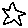
Label: star